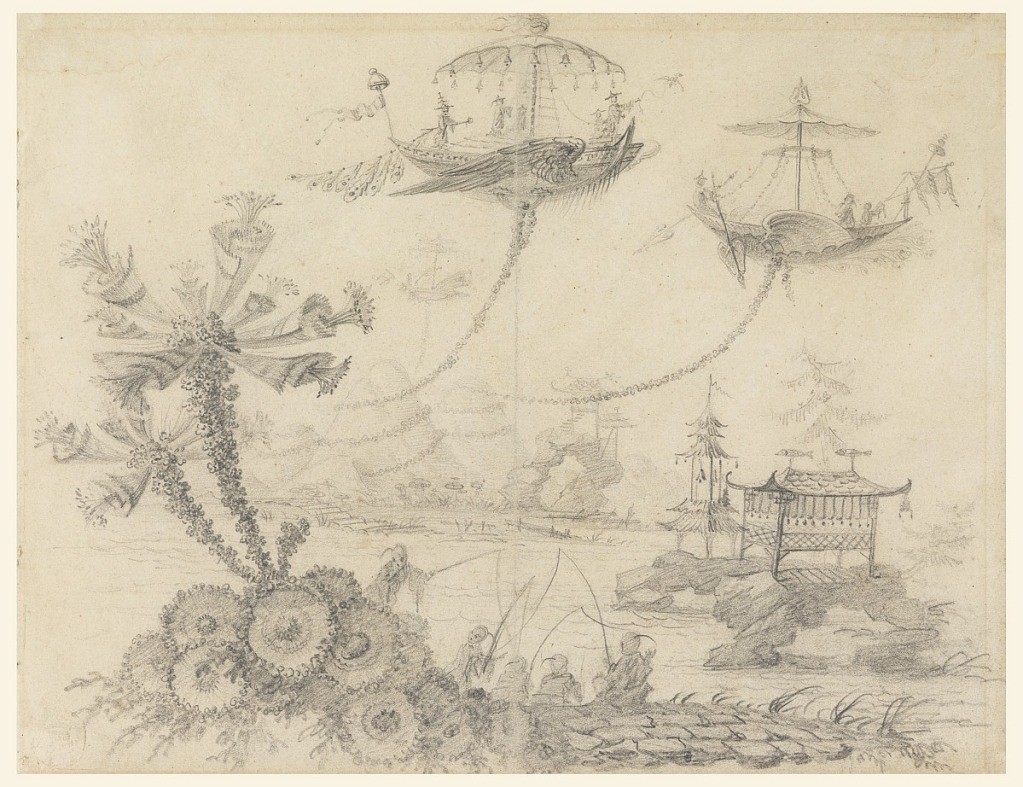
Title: Chinoiserie Fantasy
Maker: Jean-Baptiste Pillement, French, 1728–1808
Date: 1770–90
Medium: Graphite on white laid paper
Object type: Drawing
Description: Scene at top of sheet shows two fantastic boats engaged in aerial combat.